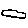
Label: cloud